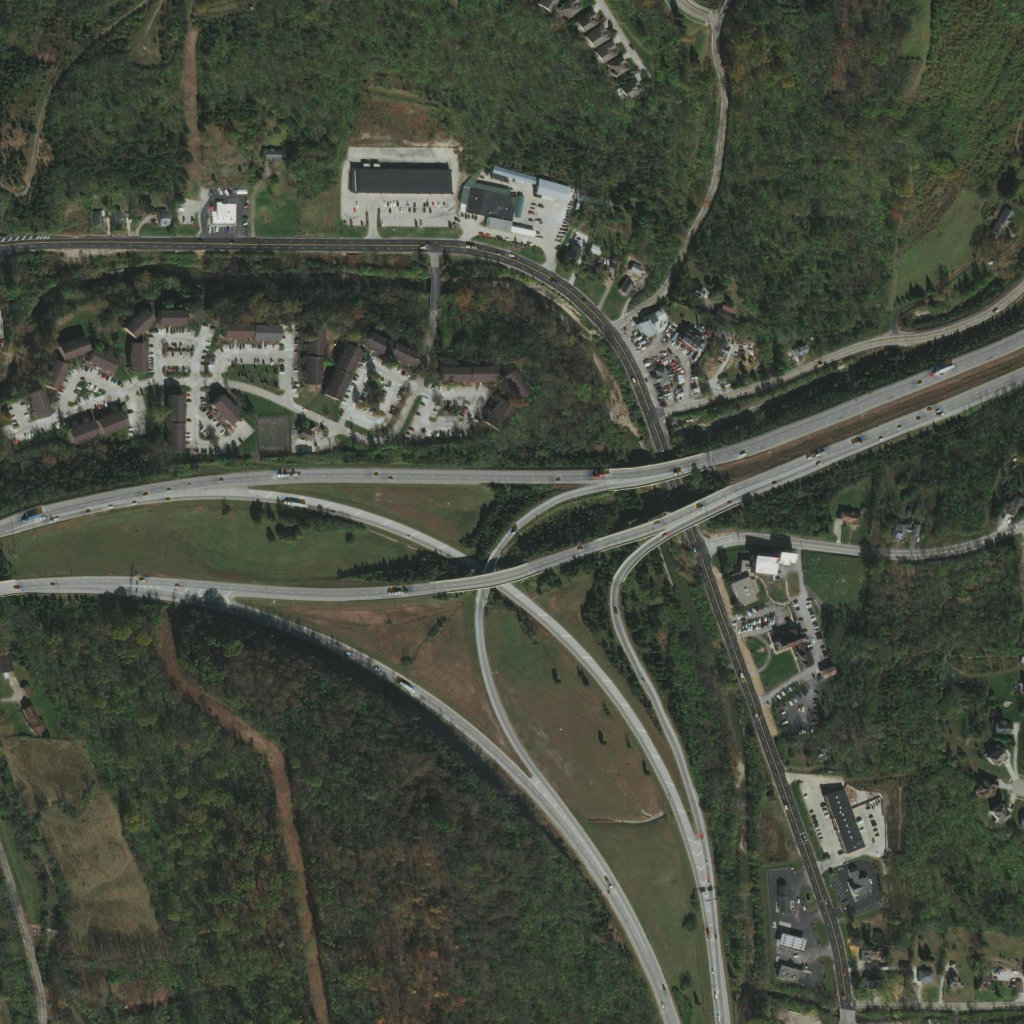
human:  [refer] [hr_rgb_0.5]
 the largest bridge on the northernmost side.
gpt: <box>[[58, 44, 69, 48, 0]]</box>